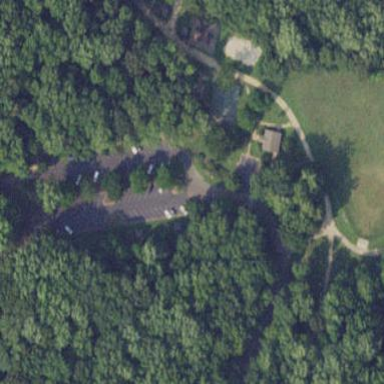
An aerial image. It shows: Parking area with surface.